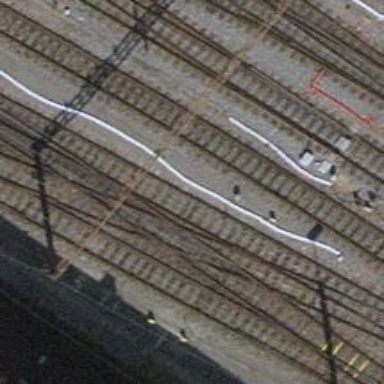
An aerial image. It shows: Single-track railway with electrified contact lines.